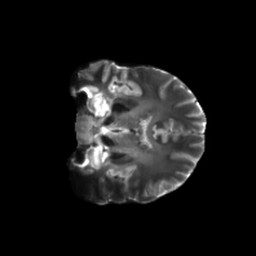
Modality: T2w
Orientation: coronal
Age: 26
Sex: female
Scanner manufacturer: siemens
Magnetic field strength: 6.98 T
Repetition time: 7.776 s
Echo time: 0.076 s